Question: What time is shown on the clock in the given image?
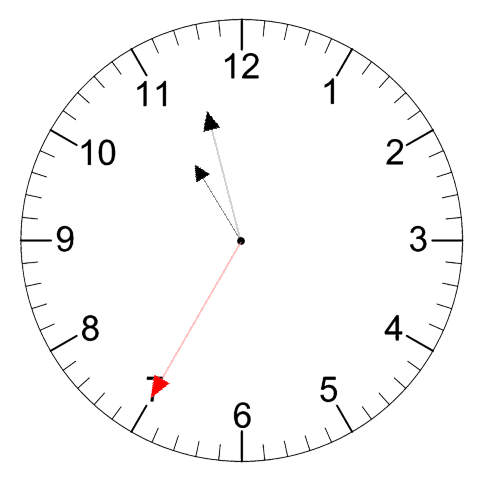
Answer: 10:57:35